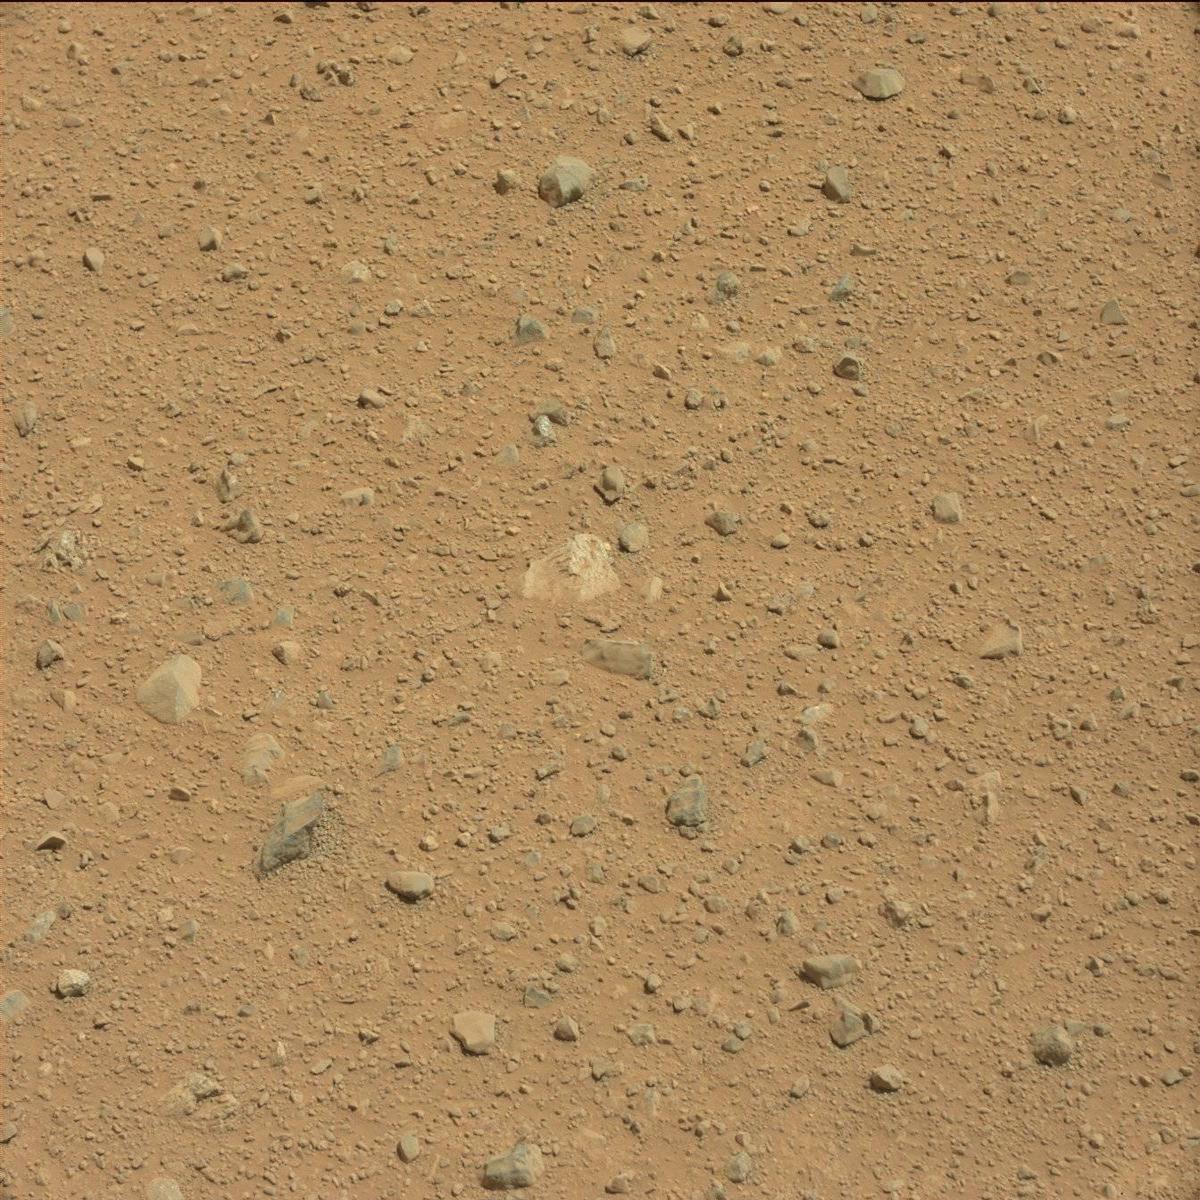
Terrain classes present: Bedrock, Sand / Soil